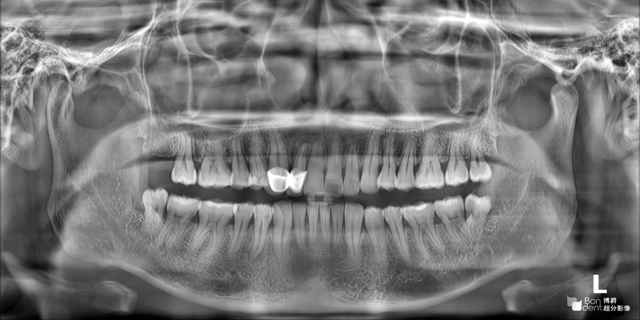
adult